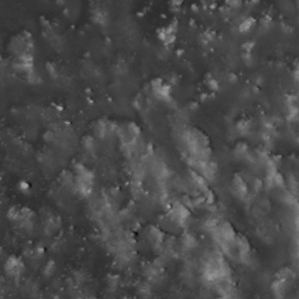
Label: non_frost